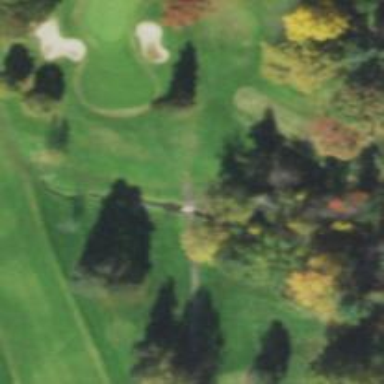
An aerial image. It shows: View of golf hole.